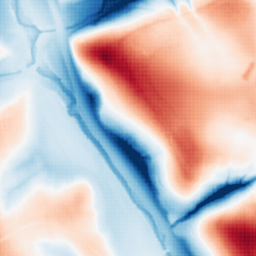
Category: multiscale
Decomposition family: dog_multiscale
Decomposition parameters: sigma_ratio: 2
n_scales: 6
base_sigma: 0.5
Upsampling method: sinc_blackman
Upsampling parameters: scale: 4
kernel_size: 8
Upsampling scale: 4